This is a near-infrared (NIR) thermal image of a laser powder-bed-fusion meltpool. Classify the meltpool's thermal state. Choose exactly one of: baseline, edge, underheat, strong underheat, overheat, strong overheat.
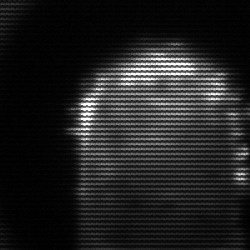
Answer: baseline